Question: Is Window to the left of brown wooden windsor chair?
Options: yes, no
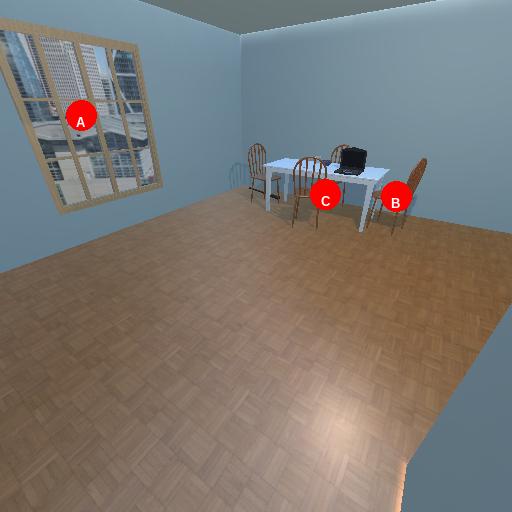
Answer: yes